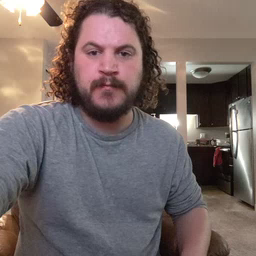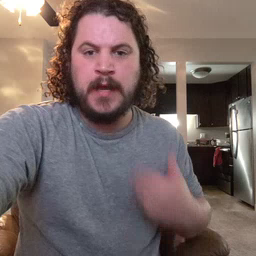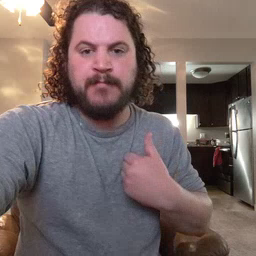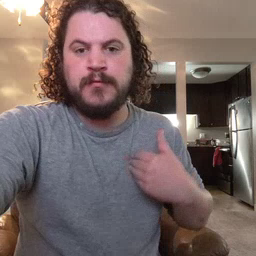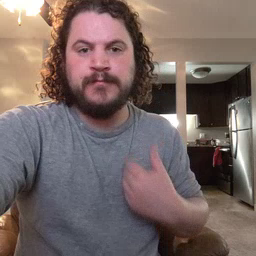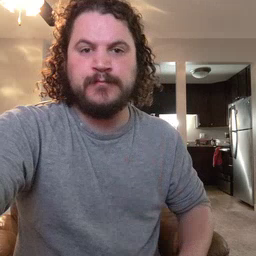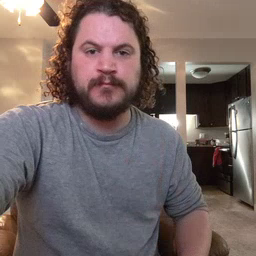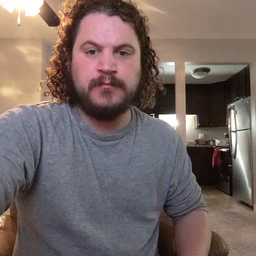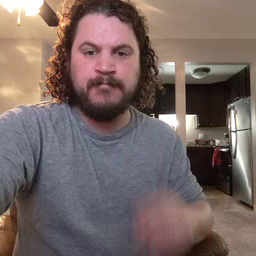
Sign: animal